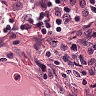
Metastatic tissue present: no